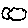
Label: cloud